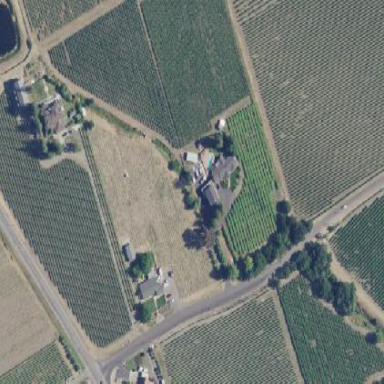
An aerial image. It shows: Vineyard where grapes are grown.